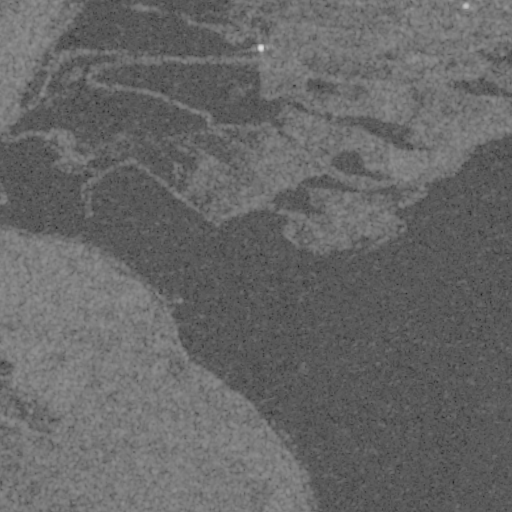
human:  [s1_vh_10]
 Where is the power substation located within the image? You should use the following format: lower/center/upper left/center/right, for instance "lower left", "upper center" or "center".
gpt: The power substation is located in the center of the image.
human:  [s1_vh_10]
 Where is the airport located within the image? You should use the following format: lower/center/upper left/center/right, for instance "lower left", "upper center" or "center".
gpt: There is no airport in the image.

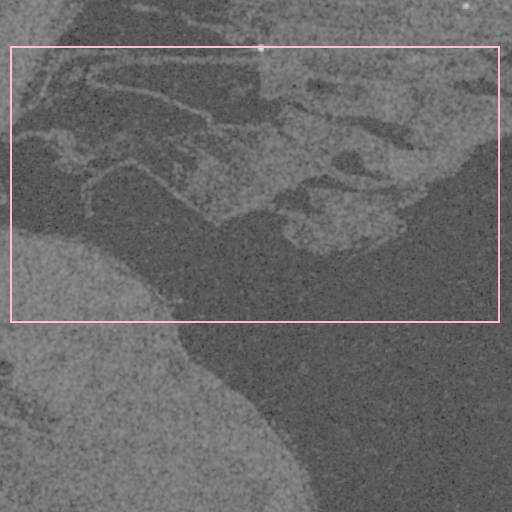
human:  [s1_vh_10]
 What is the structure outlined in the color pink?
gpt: The structure outlined in pink is a crop field.
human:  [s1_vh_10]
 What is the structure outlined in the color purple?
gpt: There is no purple outline.